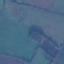
Land use / land cover: Pasture